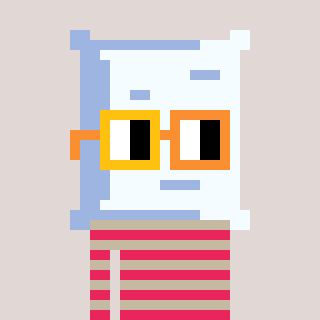
a pixel art character with square yellow and orange glasses, a pillow-shaped head and a bege-colored body on a warm background